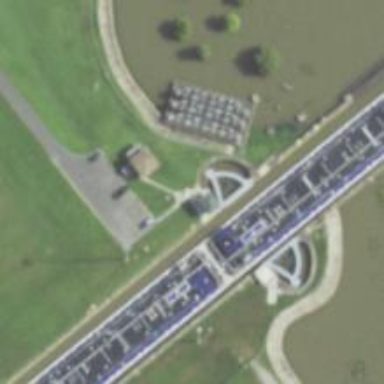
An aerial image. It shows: Lock gate along waterway.